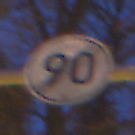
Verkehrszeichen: EndeGeschwindigkeit90
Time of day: Night
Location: Outdoor (Urban)
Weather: Clear
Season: NotSpecified
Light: Artificial